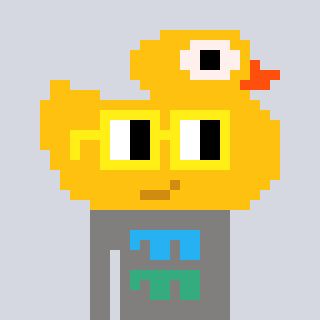
a pixel art character with square yellow glasses, a ducky-shaped head and a bluegrey-colored body on a cool background